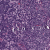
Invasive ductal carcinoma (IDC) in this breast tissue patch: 0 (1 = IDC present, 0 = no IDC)